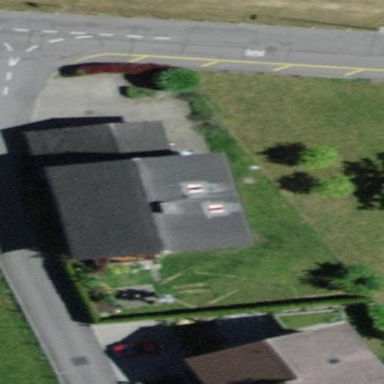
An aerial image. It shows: Residential building.